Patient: sex M, age 61
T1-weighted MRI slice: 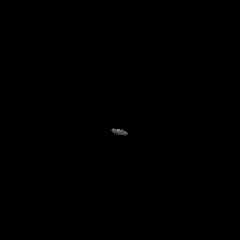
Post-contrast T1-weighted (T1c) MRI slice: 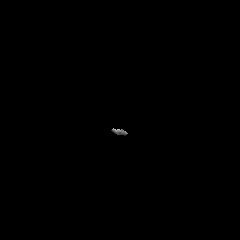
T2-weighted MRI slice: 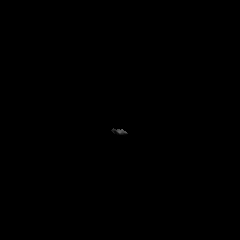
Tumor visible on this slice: no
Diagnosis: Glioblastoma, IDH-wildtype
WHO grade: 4